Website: ulta-beauty
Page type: billing-address
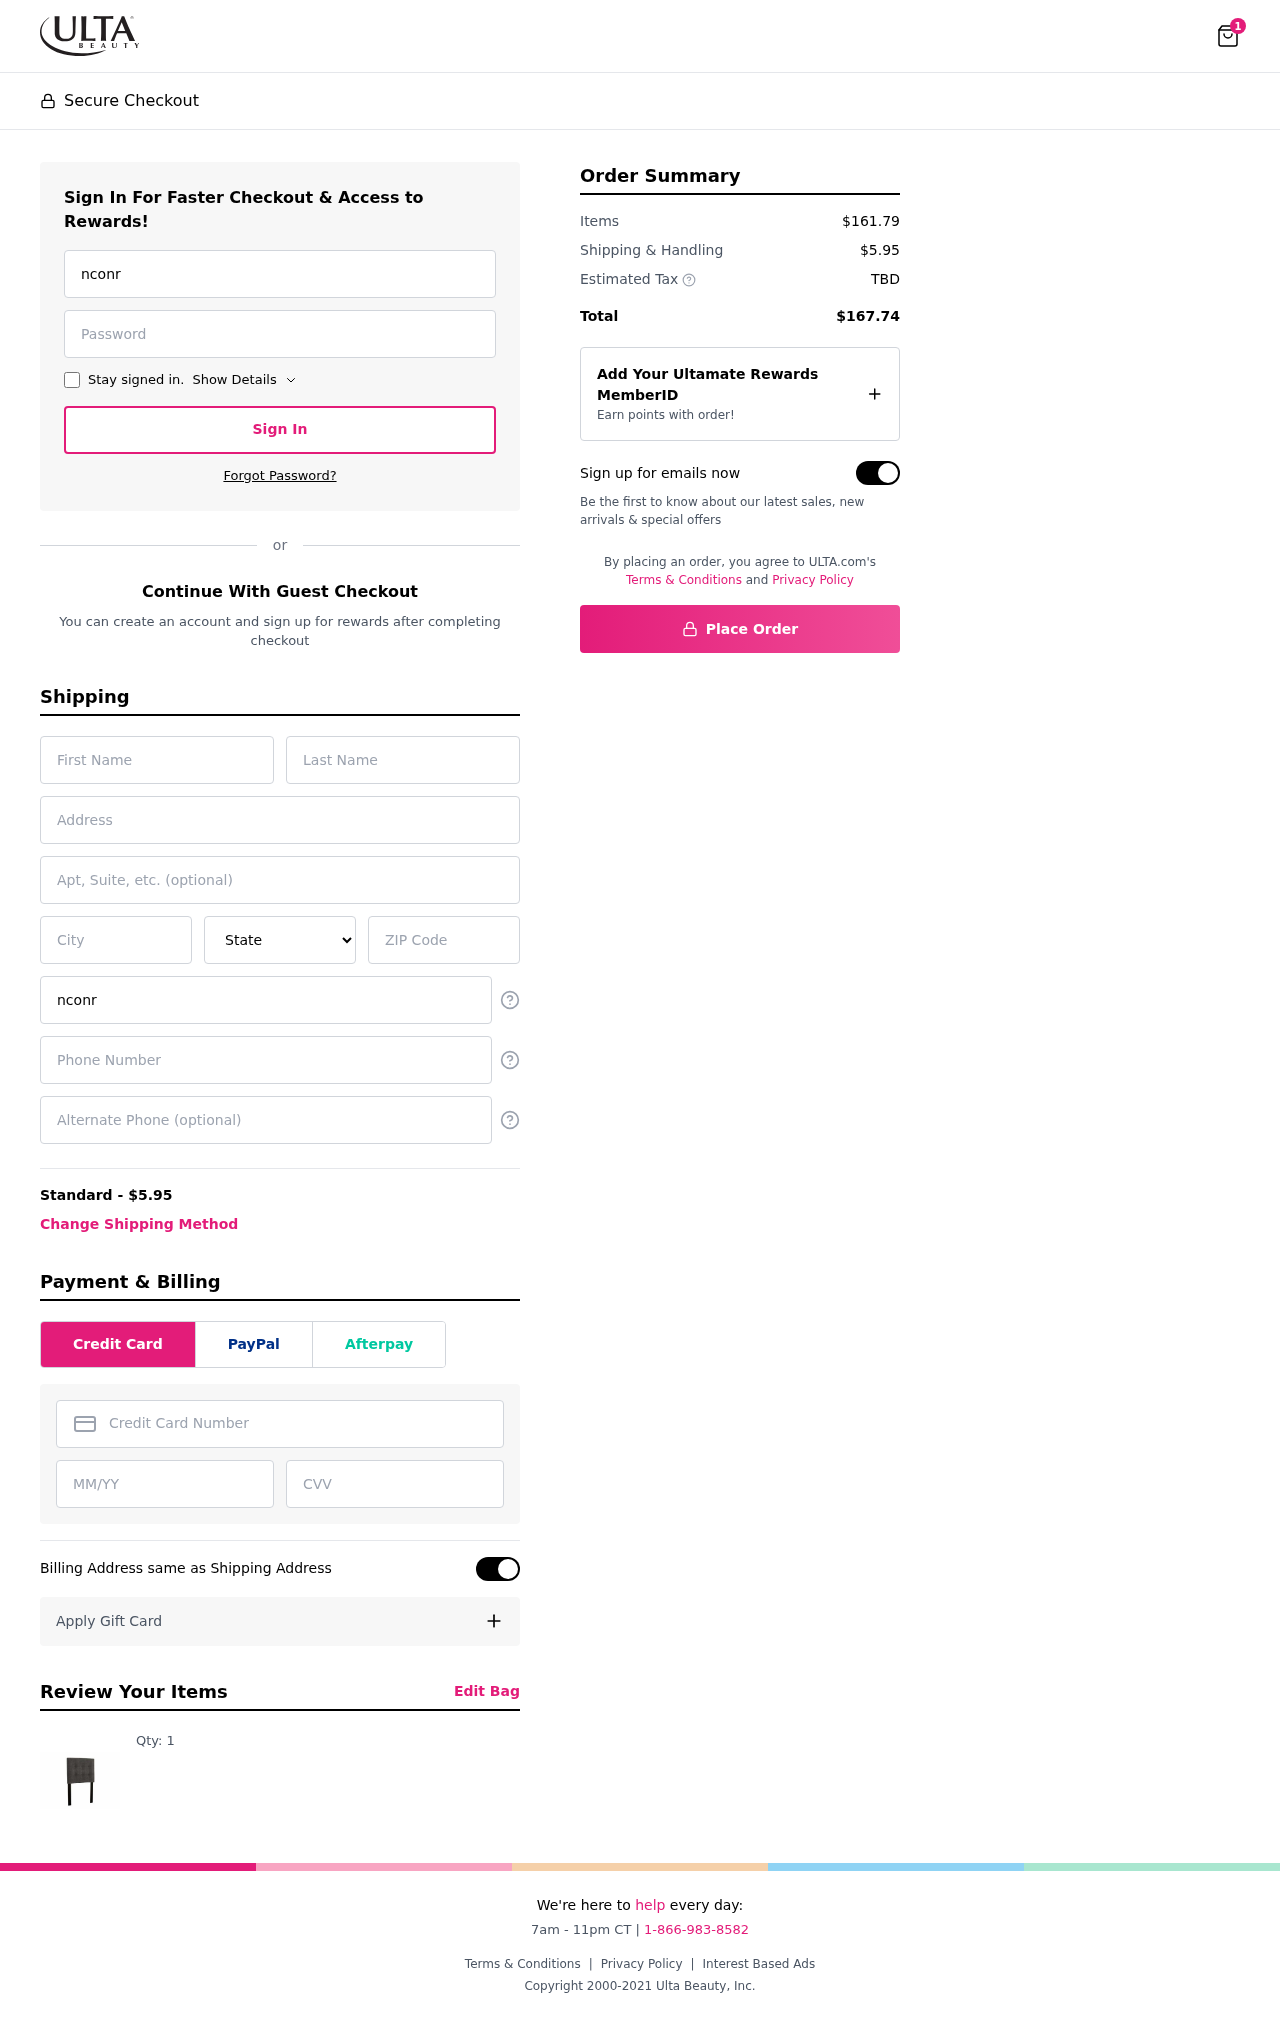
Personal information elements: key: PII_STATE
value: Nebraska
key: PII_EMAIL
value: nconrad@hotmail.com
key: PII_FIRSTNAME
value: Nicole
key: PII_LASTNAME
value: Conrad
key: PII_STREET
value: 81478 Mark Alley
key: PII_STREET2
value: Apt. 636
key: PII_CITY
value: Lake Tylerport
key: PII_POSTCODE
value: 65863
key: PII_PHONE
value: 5592376493
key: PII_ALT_PHONE
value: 3567196574
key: PII_CARD_NUMBER
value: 2470 5924 7120 7244
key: PII_CARD_EXPIRY
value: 07/29
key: PII_CARD_CVV
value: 208
Product elements: key: PRODUCT1_QUANTITY
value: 1
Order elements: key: ORDER_NUM_ITEMS
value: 1
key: ORDER_SHIPPING_COST
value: $5.95
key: ORDER_SUBTOTAL
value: $161.79
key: ORDER_TOTAL
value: $167.74